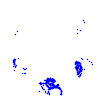
Particle: pion